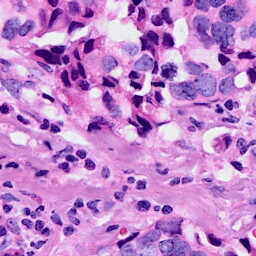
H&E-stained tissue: Breast